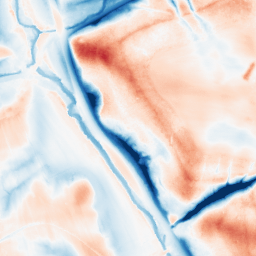
Category: edge_preserving
Decomposition family: guided
Decomposition parameters: radius: 16
eps: 0.1
Upsampling method: quintic
Upsampling parameters: scale: 4
Upsampling scale: 4